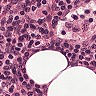
Metastatic tissue present: no